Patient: sex F, age 66
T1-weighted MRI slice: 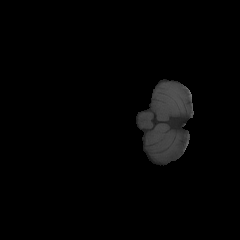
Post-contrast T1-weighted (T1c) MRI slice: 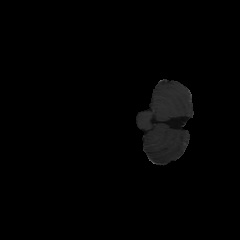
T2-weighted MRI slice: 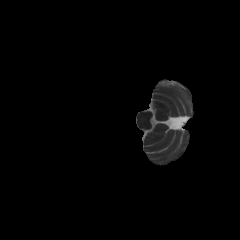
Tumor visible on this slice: no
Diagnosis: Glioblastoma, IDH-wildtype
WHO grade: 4